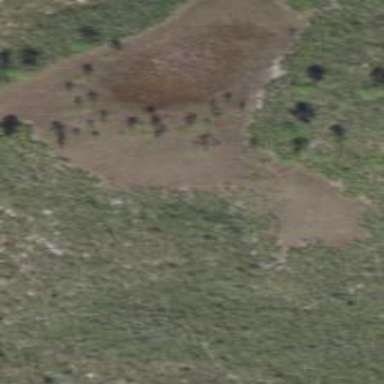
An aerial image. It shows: Marshy wetland area.